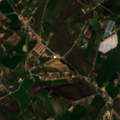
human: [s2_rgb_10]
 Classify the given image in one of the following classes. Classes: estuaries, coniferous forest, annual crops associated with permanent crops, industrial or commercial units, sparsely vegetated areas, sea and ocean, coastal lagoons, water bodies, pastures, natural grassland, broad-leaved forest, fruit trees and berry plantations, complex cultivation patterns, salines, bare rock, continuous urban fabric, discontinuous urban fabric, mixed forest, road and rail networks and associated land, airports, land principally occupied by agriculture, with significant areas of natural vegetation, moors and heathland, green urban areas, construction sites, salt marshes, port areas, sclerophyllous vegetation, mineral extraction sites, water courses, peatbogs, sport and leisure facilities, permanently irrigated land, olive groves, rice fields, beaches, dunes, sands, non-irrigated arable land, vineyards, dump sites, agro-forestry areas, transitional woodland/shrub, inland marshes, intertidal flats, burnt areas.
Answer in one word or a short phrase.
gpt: non-irrigated arable land, permanently irrigated land, complex cultivation patterns